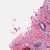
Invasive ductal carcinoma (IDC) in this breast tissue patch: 1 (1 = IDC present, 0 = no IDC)